Question: How come my 'rect' does not rotate during 'draw()'?
When I enable 'box2d' debug I see the actual box2d object rotating correctly but the actual rendered shape does not rotate ..

'''
Tween.to(getPlayer(), ShapeAccessor.ANGLE, 0.7f)
.target(0.4f)
.ease(Elastic.OUT)
.repeatYoyo(0, 0)
.start(getLevel().getTweenManager());
'''
'Player' has the following 'draw()' method ..
'''
public void draw(ShapeRenderer sRenderer, Vector2 pos) {
sRenderer.begin(ShapeType.Filled);
sRenderer.setColor(getColor().r, getColor().g, getColor().b, getColor().a);
sRenderer.identity();
sRenderer.rotate(0, 0, 1, getAngle());
sRenderer.translate(pos.x - getWidth(), pos.y - getHeight(), 0);
sRenderer.rect(0, 0, getWidth() * 2, getHeight() * 2);
sRenderer.end();
}
'''
Heres my 'TweenAccessor' ..
'''
public class ShapeAccessor implements TweenAccessor<Shape> {
public static final int ANGLE = 5;
public int getValues(Shape target, int tweenType, float[] returnValues) {
switch (tweenType) {
case ANGLE: // animate object by rotation
returnValues[0] = ((Shape) target).getBody().getAngle();
return 1;
default:
assert false;
return -1;
}
}
public void setValues(Shape target, int tweenType, float[] newValues) {
switch (tweenType) {
case ANGLE: // animate object by rotation
((Shape) target).getBody().setTransform(
((Shape) target).getBody().getPosition(),
newValues[0]);
break;
default:
assert false;
}
}
}
'''
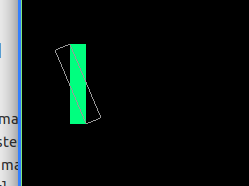
Answer: Needed to scale angle up by '60' and modify the '.rect' coordinates ..
'''
sRenderer.begin(ShapeType.Filled);
sRenderer.setColor(getColor().r, getColor().g, getColor().b, getColor().a);
sRenderer.identity();
sRenderer.translate(pos.x, pos.y, 0);
sRenderer.rotate(0, 0, 1, getBody().getAngle() * 60.0f);
sRenderer.rect(-getWidth(), -getHeight(), getWidth() * 2, getHeight() * 2);
sRenderer.end();
'''